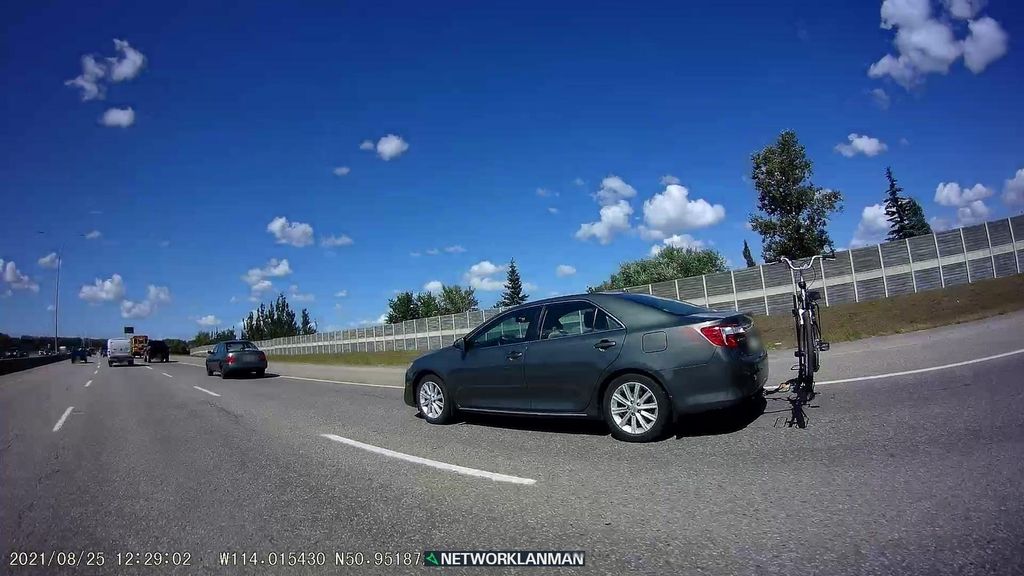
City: calgary